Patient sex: M
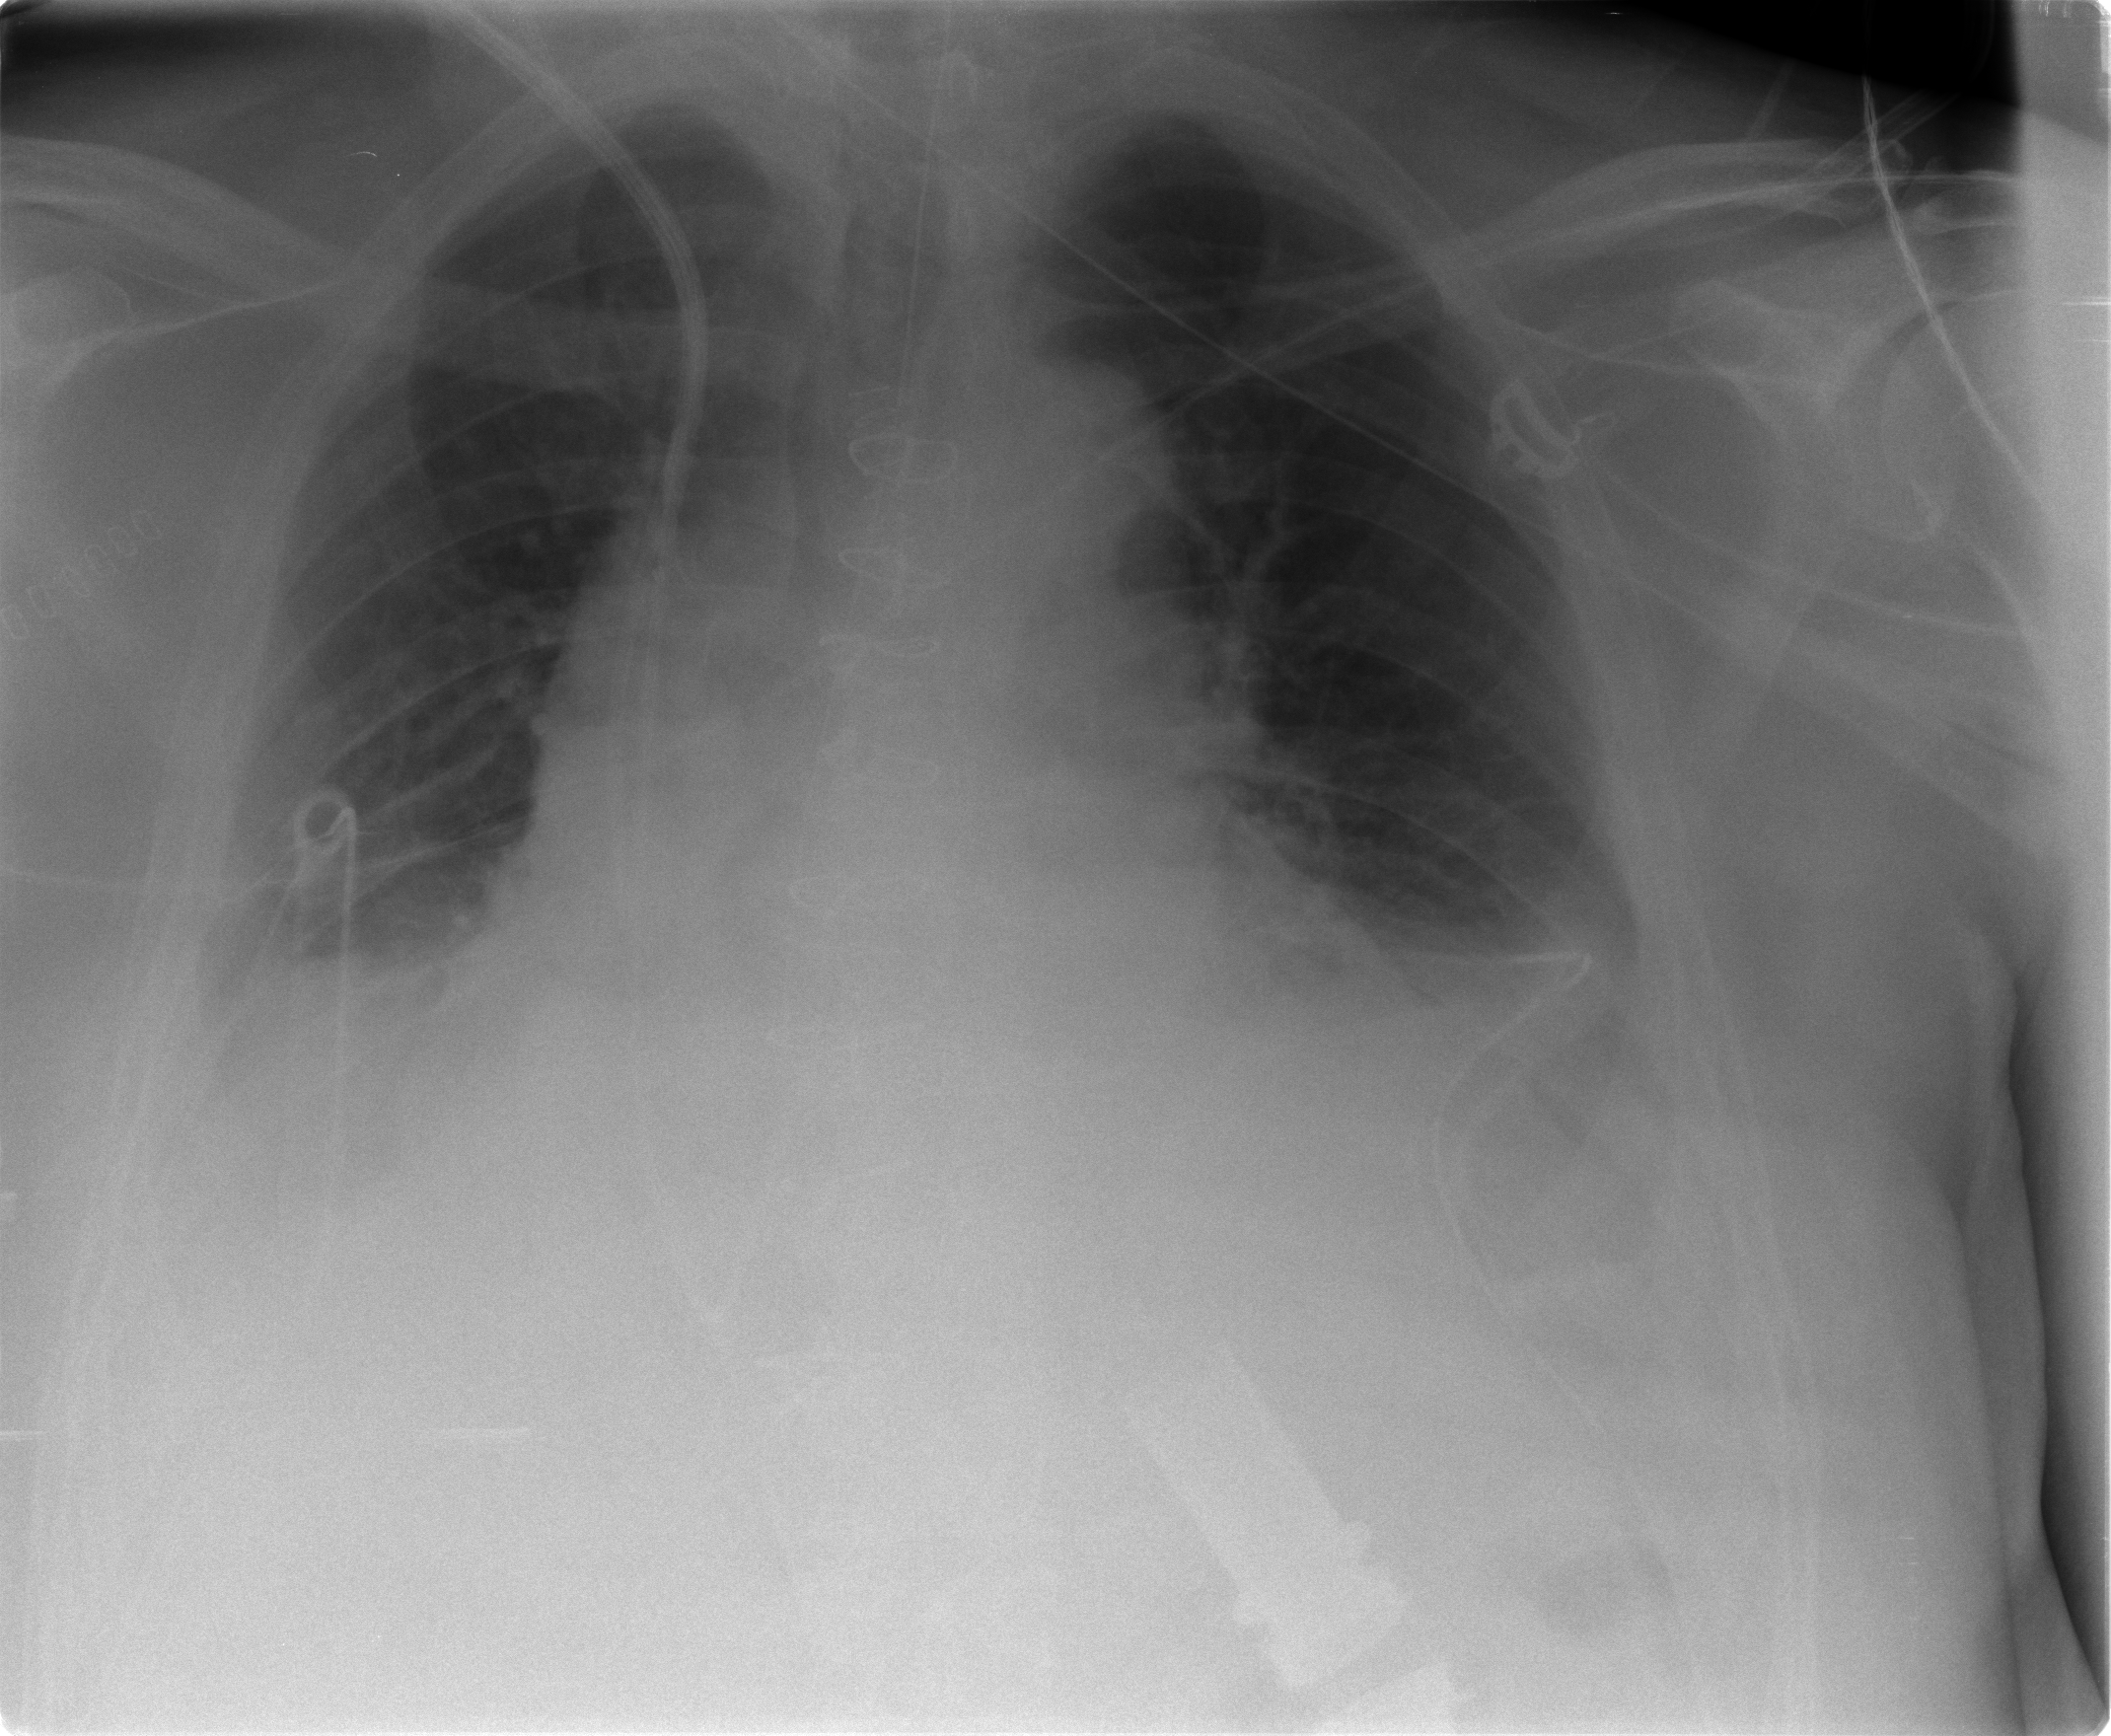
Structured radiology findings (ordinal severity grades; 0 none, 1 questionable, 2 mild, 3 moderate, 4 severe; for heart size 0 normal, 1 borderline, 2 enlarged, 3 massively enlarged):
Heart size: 2
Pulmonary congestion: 2
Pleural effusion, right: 2
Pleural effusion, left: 2
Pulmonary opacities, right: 2
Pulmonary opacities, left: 0
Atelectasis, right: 2
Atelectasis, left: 2